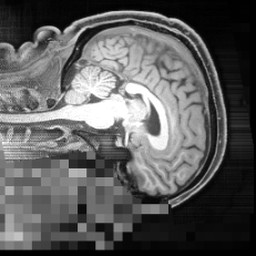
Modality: T1w
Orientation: sagittal
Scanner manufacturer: siemens
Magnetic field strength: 3 T
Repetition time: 2.55 s